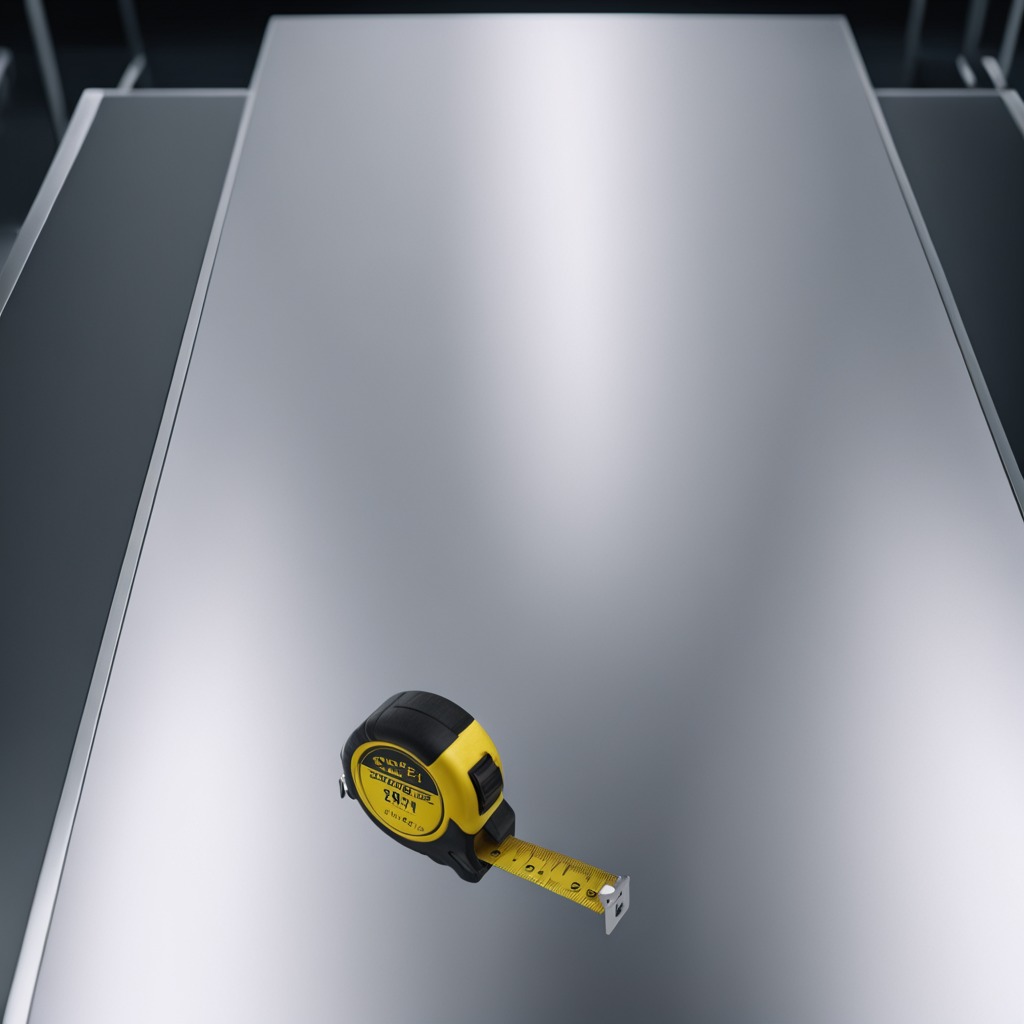
A measuring tape is lying on a stainless steel table in a high-end prototyping lab.